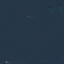
Label: SeaLake